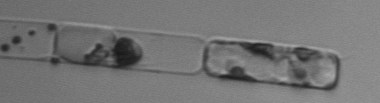
Label: Guinardia_delicatula_TAG_internal_parasite